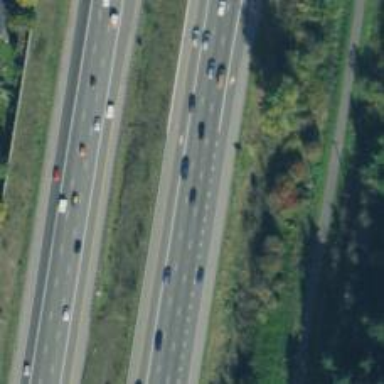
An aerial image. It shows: Motorway junction.